Here is the time-frequency representation (spectrogram) of a rolling-element bearing's vibration measurement. Diagnose the bearing from this image, choosing from: normal, inner_race, outer_race, ball.
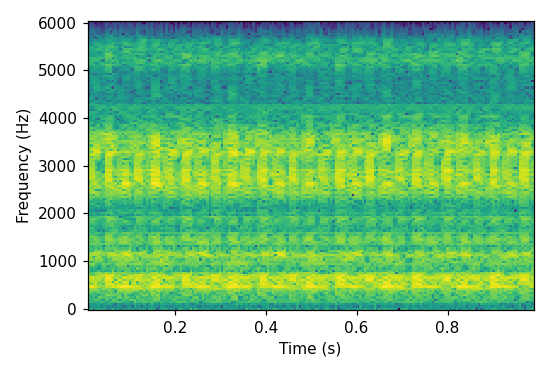
Answer: outer_race